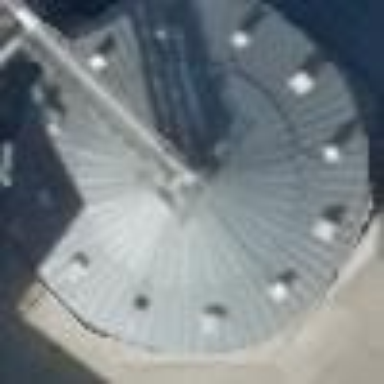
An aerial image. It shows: Silo building.